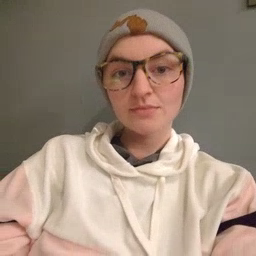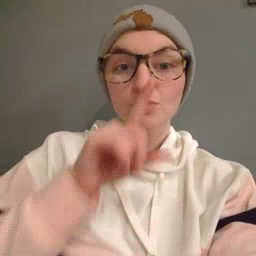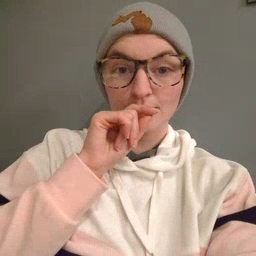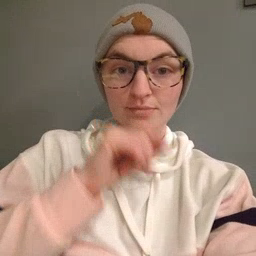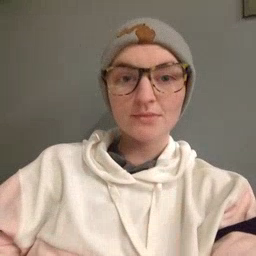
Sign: hen